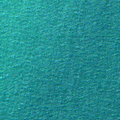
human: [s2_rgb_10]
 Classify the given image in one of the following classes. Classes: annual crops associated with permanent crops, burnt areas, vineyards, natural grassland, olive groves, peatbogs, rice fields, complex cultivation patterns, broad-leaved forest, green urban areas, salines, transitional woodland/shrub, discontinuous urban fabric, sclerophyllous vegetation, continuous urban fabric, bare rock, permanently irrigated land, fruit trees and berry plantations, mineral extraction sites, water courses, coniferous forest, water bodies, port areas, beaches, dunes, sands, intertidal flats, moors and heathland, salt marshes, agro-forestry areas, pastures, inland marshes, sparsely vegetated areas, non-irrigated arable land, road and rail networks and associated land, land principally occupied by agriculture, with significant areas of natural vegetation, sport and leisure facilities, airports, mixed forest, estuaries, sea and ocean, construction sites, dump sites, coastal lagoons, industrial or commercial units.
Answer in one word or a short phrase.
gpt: sea and ocean